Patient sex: F
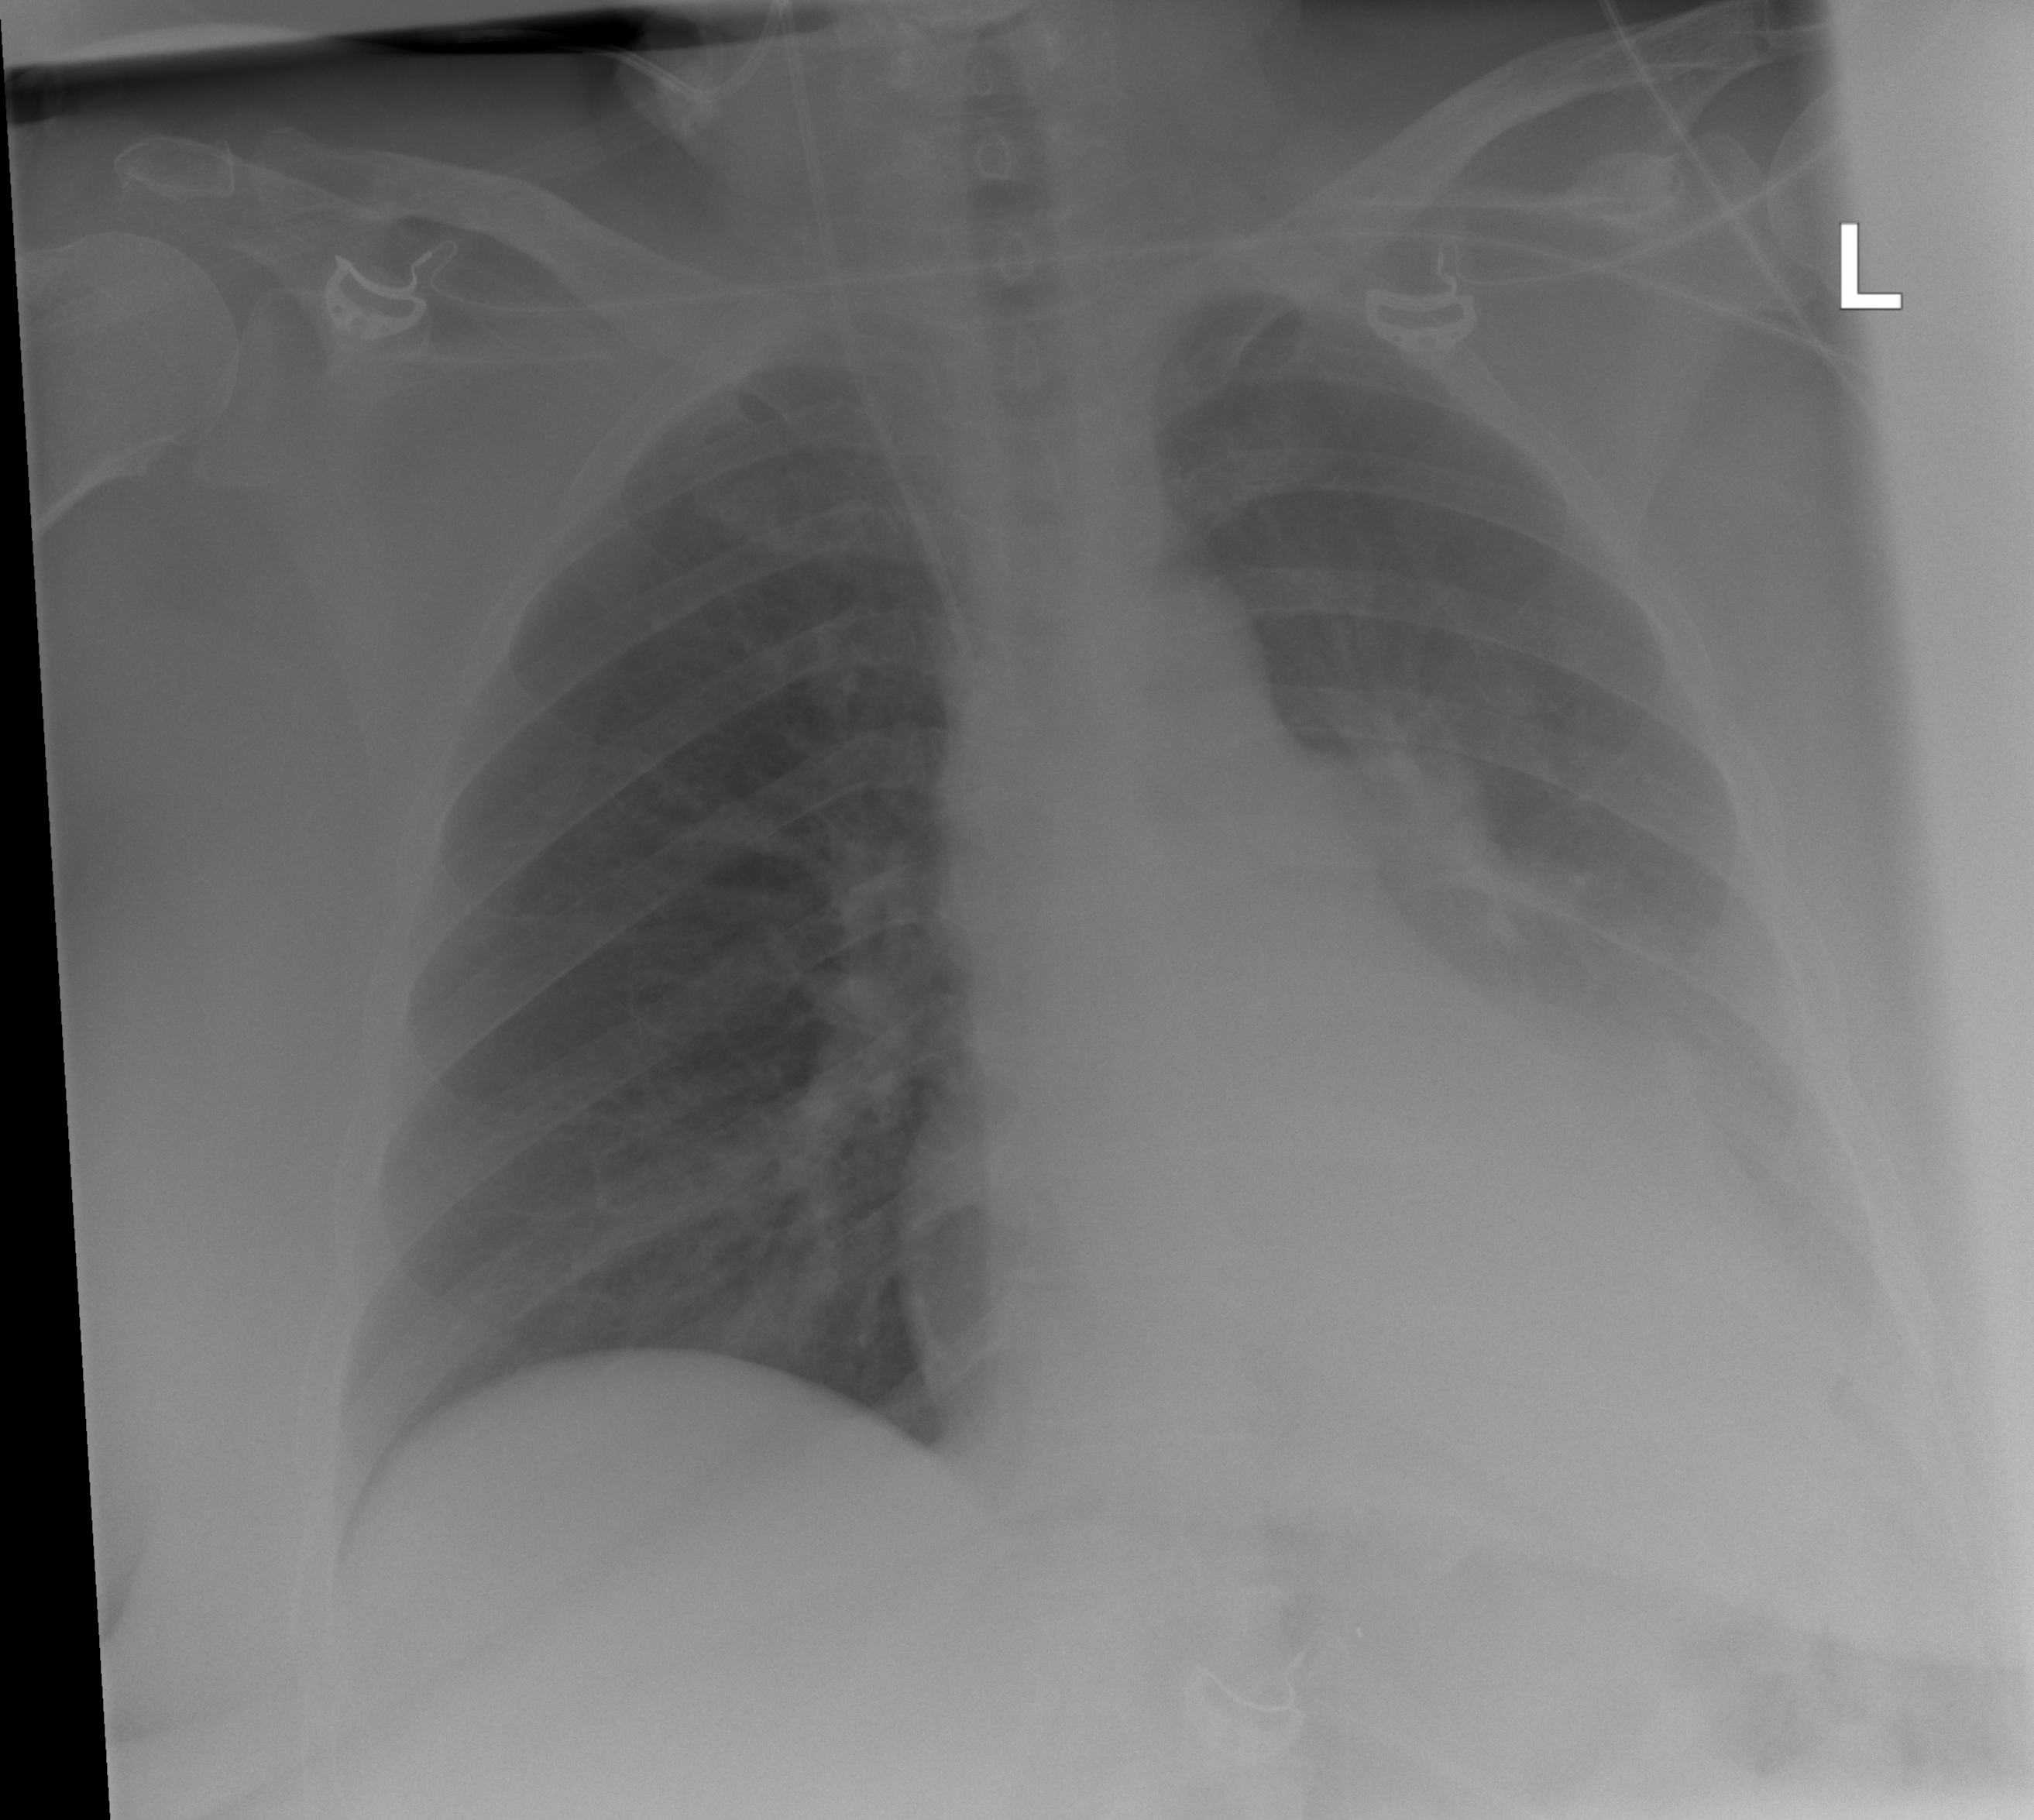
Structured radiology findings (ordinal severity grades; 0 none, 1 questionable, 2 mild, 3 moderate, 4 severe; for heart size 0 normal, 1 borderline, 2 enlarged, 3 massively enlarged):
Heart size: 0
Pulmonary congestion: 0
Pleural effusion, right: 0
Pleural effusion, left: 3
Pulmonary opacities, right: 0
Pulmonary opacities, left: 1
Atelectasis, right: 0
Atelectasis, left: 2